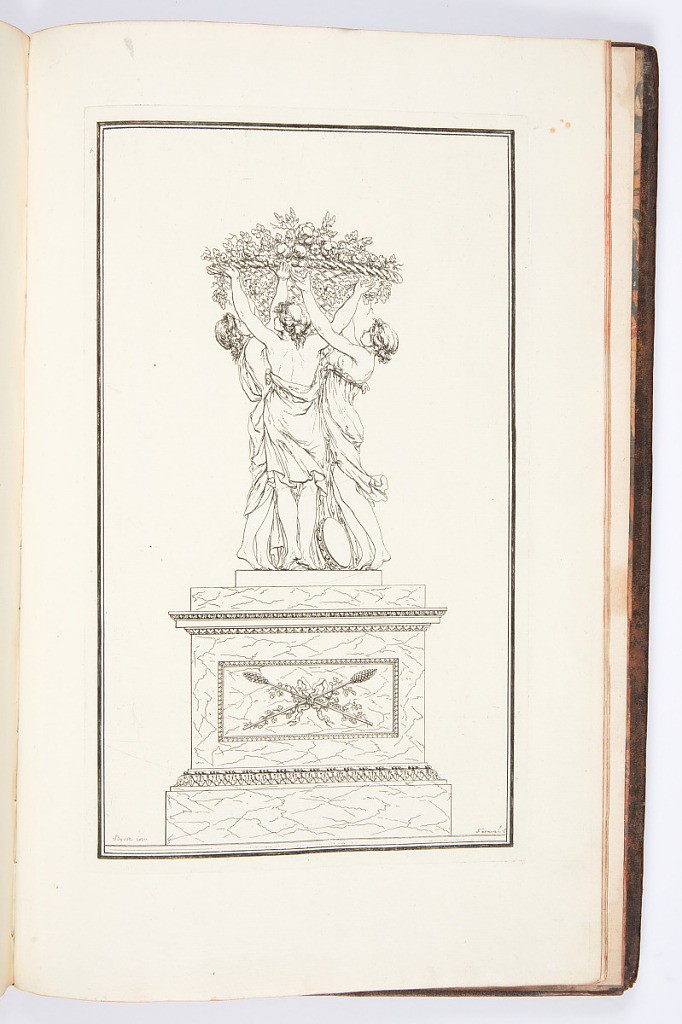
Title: POELE élégant en forme de pied-d’estal, surmonté d’un grouppe de figures de femmes portant une corbeille
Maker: Louis-Gustave Taraval, French, 1738 – 1794
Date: ca. 1791
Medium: Etching on paper
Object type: Print
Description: Design for a stove heater decorated with neoclassical motifs, in the form of a group of women holding a basket of flowers above their heads, standing on a pedestal. The pedestal is decorated with a frieze and running pattern moldings. The plate is signed.